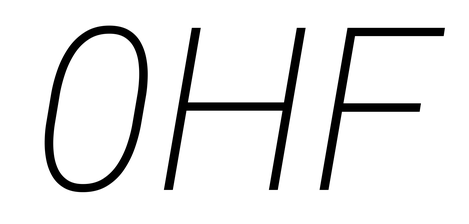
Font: Roboto-Italic_ExtraLight_Italic